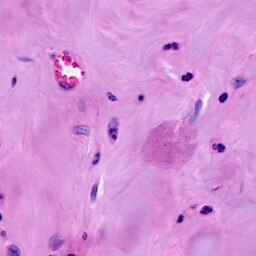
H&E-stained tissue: Breast